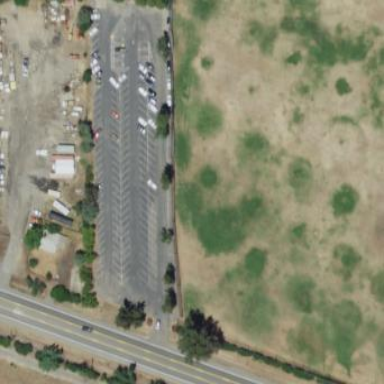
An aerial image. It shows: Grassy area used as driving range for golf.